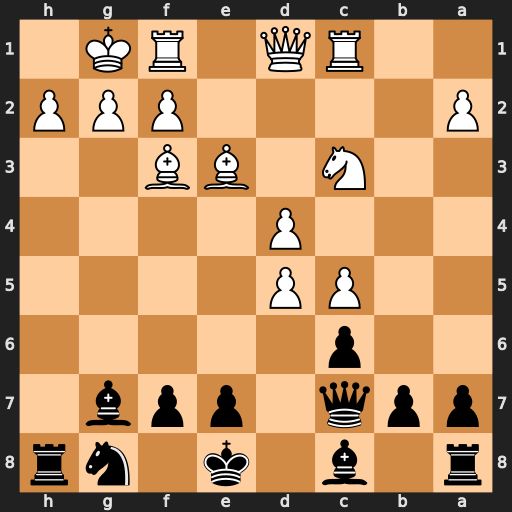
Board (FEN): r1b1k1nr/ppq1ppb1/2p5/2PP4/3P4/2N1BB2/P4PPP/2RQ1RK1
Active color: b
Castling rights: kq
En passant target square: -
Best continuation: Qxh2#